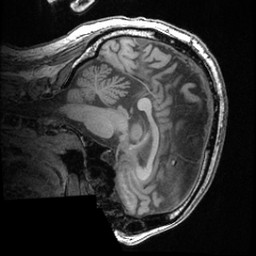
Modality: T1w
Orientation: sagittal
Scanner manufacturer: ge
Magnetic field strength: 3 T
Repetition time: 0.008572 s
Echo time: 0.003384 s